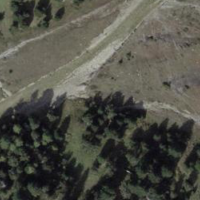
EUNIS habitat code: 43
Species observed at this site:
Saxifraga aizoides